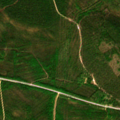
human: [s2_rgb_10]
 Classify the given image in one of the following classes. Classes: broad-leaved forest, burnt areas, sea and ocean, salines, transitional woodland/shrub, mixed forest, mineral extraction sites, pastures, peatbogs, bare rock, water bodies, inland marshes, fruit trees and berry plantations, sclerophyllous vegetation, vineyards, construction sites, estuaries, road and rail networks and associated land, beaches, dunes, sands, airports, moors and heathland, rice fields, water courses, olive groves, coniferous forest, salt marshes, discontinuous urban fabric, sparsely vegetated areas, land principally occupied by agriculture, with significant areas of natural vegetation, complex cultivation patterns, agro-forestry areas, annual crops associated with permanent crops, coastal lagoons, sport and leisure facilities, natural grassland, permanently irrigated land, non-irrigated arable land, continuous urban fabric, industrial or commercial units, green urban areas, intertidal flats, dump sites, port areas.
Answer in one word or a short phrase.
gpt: coniferous forest, mixed forest